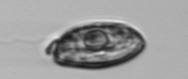
Label: Katodinium_or_Torodinium